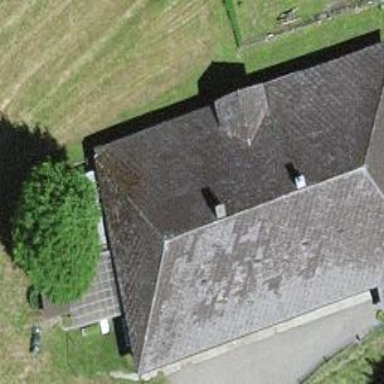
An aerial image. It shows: Farm building.